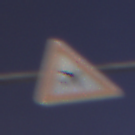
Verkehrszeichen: FlugbetriebLinks
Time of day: Night
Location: Outdoor (Urban)
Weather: PartlyCloudy
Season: NotSpecified
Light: Natural